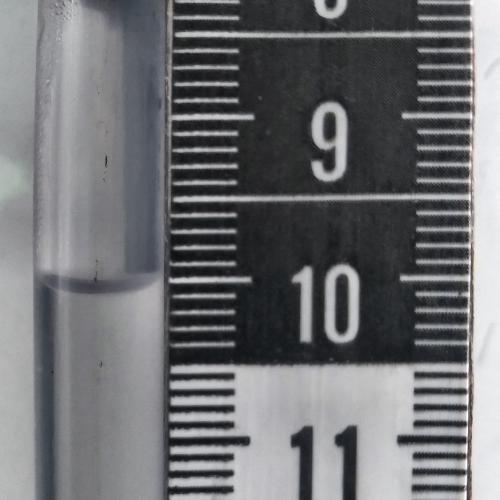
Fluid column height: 10.0 cm